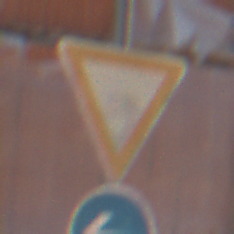
Verkehrszeichen: VorfahrtGewaehren
Zusatzzeichen unten: VorgeschriebeneFahrtrichtungHierLinks
Umgebung: Outdoor, Nature
Tageszeit: MorningAfternoon
Wetter: Clear
Licht: Natural
Jahreszeit: Summer
Kontrast: HighContrast